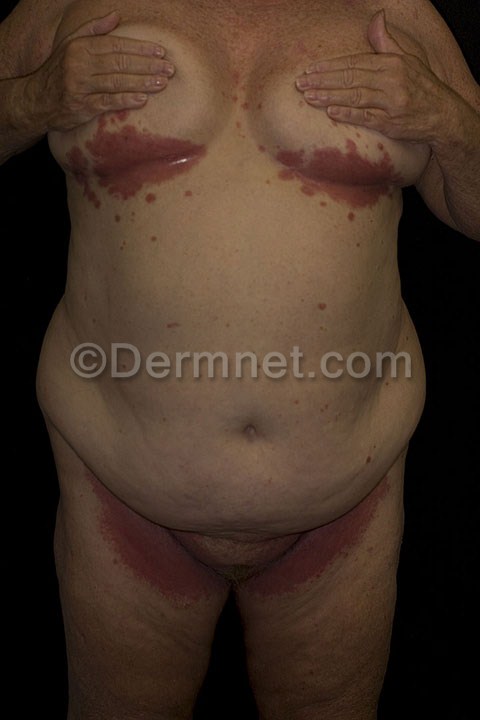
Disease: Psoriasis pictures Lichen Planus and related diseases